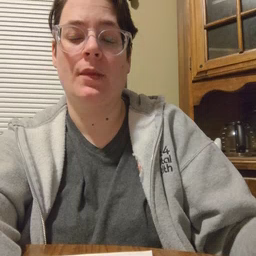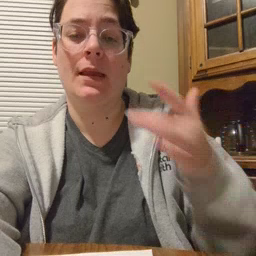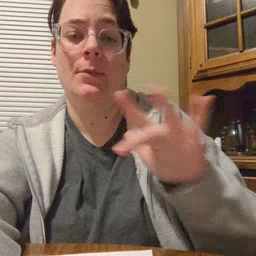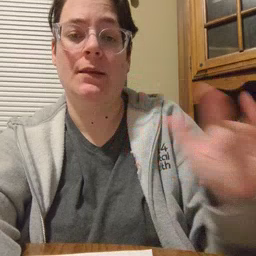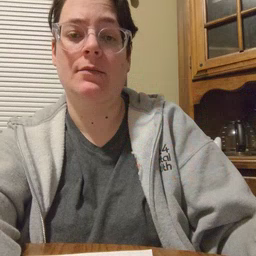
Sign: empty